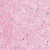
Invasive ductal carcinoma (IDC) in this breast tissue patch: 0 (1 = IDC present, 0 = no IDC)